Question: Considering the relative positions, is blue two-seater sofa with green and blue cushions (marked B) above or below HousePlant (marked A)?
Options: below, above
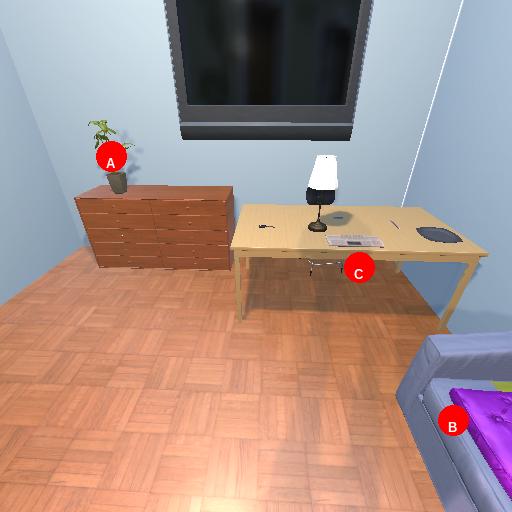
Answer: below